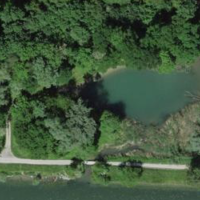
EUNIS habitat code: 25
Species observed at this site:
Podiceps cristatus
Fulica atra
Alcedo atthis
Anas platyrhynchos
Troglodytes troglodytes
Argentina anserina
Turdus merula
Muscicapa striata
Gallinula chloropus
Cygnus olor
Erithacus rubecula
Pica pica
Epilobium hirsutum
Cornus sanguinea